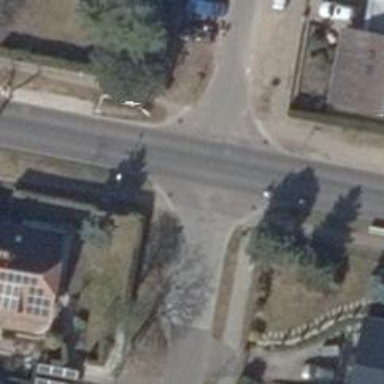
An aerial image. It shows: Residential road with sidewalk on the left side.